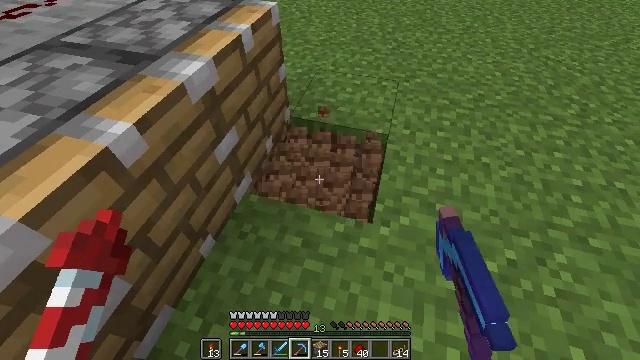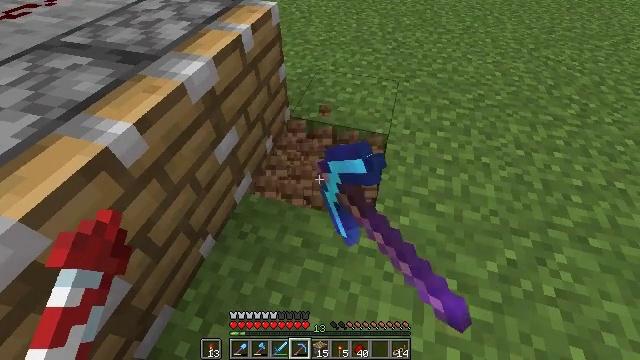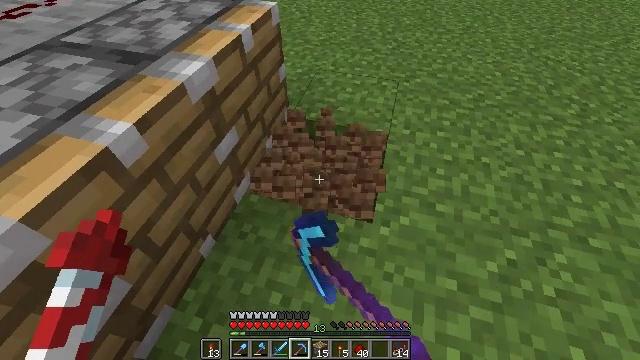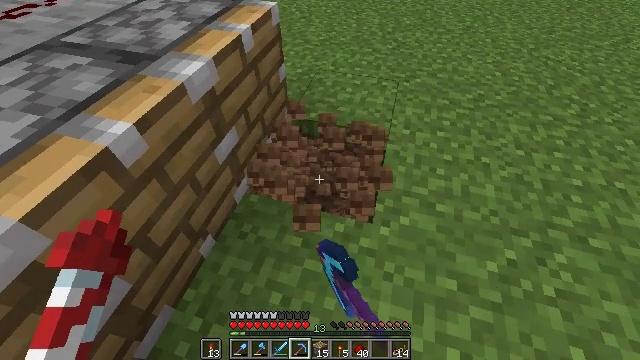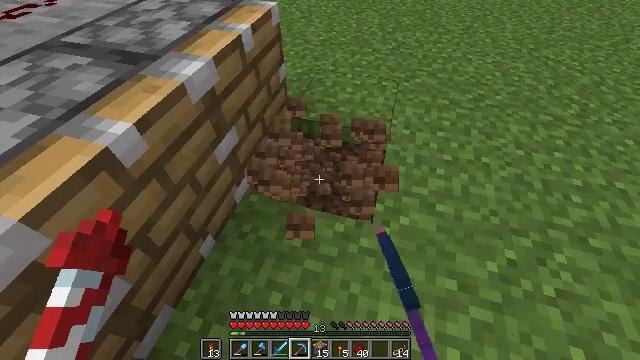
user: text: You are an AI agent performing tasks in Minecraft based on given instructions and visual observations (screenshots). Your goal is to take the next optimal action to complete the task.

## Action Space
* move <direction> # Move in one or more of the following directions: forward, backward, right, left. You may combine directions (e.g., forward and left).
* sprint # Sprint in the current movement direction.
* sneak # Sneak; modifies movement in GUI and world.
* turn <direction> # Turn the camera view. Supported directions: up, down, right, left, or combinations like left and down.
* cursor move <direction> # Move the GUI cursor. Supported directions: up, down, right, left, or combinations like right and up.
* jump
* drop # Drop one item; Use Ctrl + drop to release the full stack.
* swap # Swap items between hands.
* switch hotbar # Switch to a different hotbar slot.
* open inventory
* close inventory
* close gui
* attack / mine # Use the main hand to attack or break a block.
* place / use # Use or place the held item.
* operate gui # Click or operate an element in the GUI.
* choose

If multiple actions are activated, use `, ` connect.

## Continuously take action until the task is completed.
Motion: motion action
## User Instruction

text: Gather grass block for landscaping.
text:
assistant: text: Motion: attack / mine
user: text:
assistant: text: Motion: attack / mine
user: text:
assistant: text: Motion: attack / mine
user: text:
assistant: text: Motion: attack / mine
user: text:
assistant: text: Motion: attack / mine